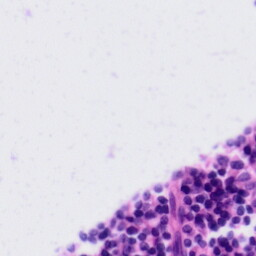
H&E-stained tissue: Tonsil